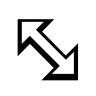
Cursor type: resize_se
OS/theme: linux-xcursor-pro
Variant: white